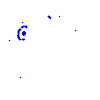
Particle: proton